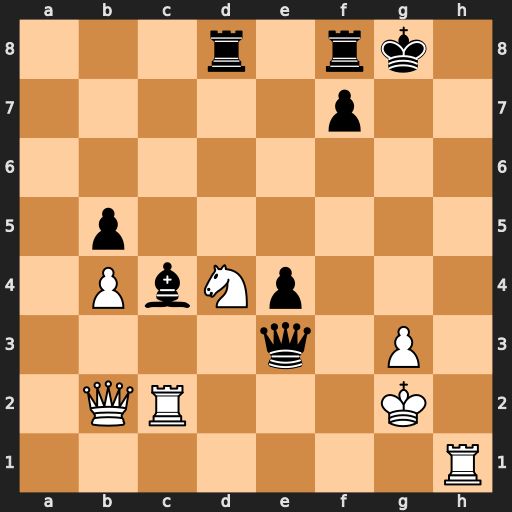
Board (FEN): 3r1rk1/5p2/8/1p6/1PbNp3/4q1P1/1QR3K1/7R
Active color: w
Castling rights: -
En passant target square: -
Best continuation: Rh8+ Kxh8 Nf5+ Qd4 Nxd4